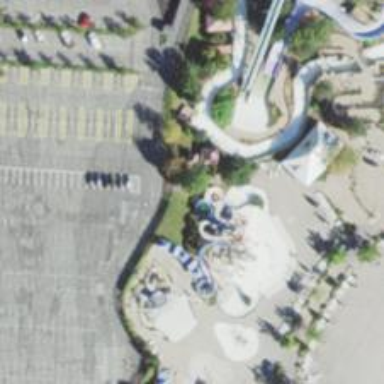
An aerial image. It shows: Water slide attraction.